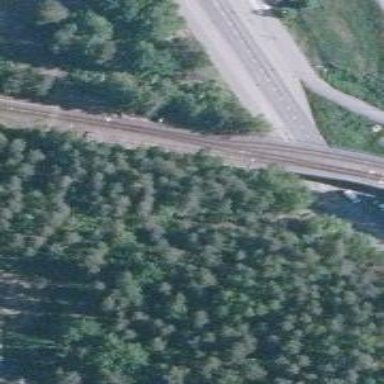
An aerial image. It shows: Railway bridge.